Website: walmart
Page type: customer-info-address
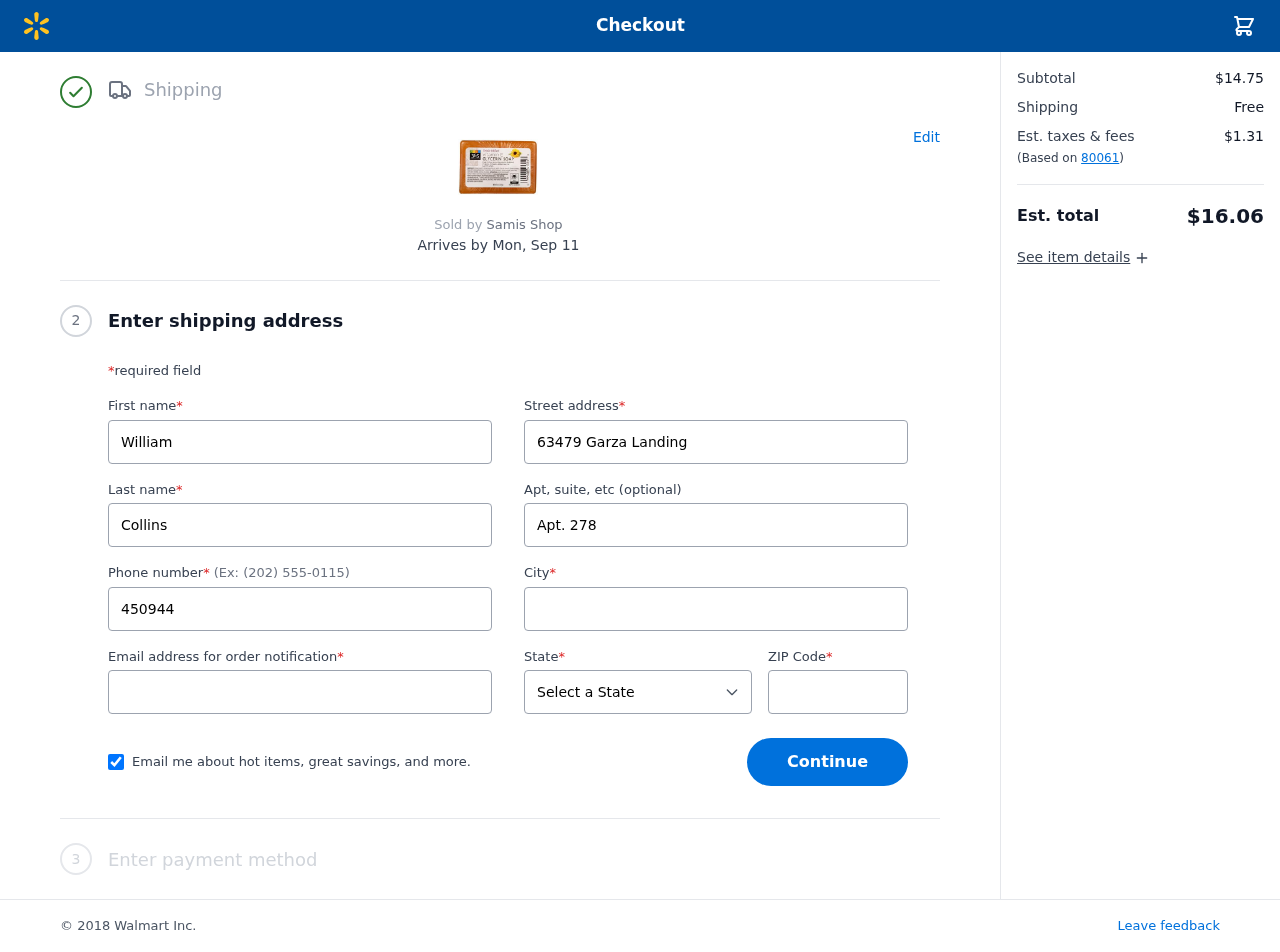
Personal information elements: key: PII_CITY
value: East Matthewland
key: PII_EMAIL
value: william.collins@gmail.com
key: PII_FIRSTNAME
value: William
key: PII_LASTNAME
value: Collins
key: PII_PHONE
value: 4509445981
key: PII_POSTCODE
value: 80061
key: PII_STATE
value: Oregon
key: PII_STREET
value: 63479 Garza Landing
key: PII_STREET2
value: Apt. 278
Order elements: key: ORDER_DELIVERY_DATE
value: Mon, Sep 11
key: ORDER_SUBTOTAL
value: $14.75
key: ORDER_SHIPPING_COST
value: Free
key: ORDER_TAX
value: $1.31
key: ORDER_TOTAL
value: $16.06